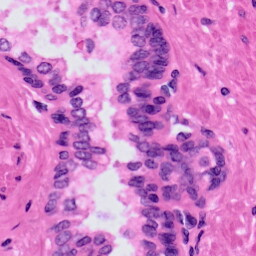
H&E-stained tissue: Prostate